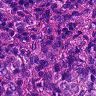
Metastatic tissue present: yes